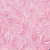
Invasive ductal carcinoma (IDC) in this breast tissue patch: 0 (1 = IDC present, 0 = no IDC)